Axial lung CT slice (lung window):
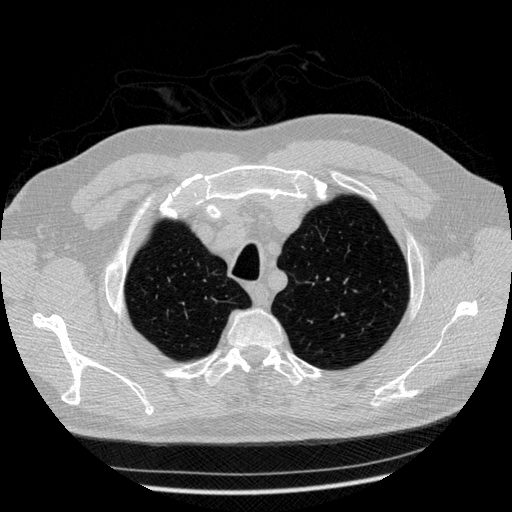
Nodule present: no